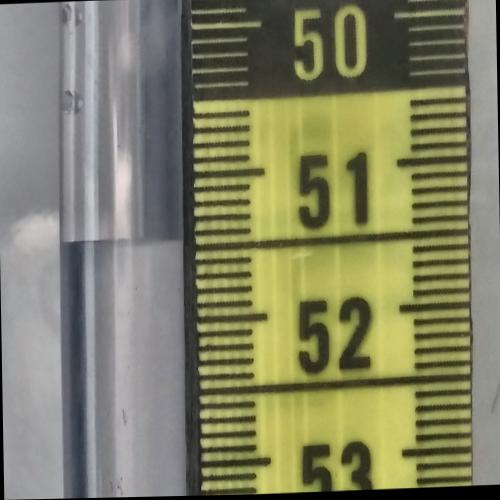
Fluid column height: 51.5 cm